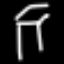
Label: chair